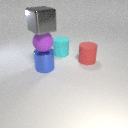
large cyan rubber cylinder to the right of large blue metal cylinder